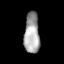
Tissue: lung
Cell type: Epithelial cells
Senescence score: 0.2406
Nuclear area (px): 607
Mean DAPI intensity: 165.804